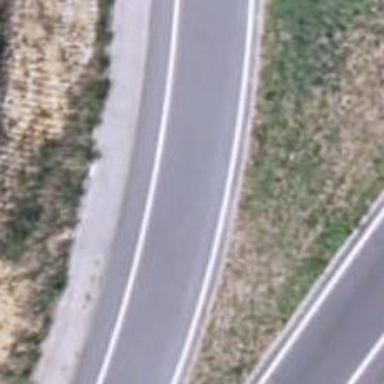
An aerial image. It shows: Asphalt motorway categorized as trunk road.